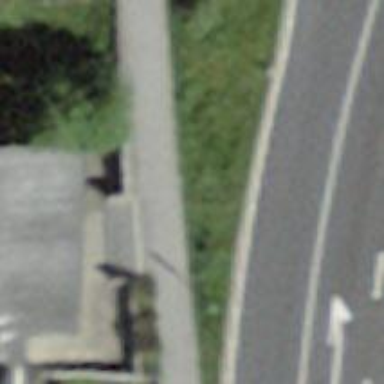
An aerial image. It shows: Concrete steps.